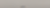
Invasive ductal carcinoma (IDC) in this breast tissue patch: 0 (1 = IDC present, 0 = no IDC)